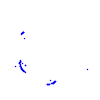
Particle: kaon